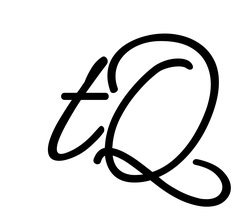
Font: MeowScript-Regular